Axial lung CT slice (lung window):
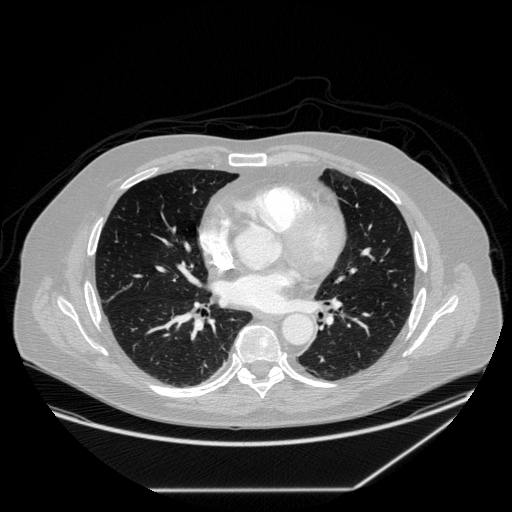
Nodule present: yes
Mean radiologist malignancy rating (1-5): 2.5